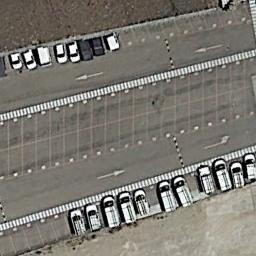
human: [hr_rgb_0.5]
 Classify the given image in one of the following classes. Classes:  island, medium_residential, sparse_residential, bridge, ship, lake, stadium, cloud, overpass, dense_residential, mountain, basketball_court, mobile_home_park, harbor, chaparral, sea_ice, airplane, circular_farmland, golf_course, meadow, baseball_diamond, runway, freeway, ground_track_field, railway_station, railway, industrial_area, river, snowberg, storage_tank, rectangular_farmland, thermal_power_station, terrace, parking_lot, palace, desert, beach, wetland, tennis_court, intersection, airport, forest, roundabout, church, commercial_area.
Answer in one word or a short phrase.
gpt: parking_lot